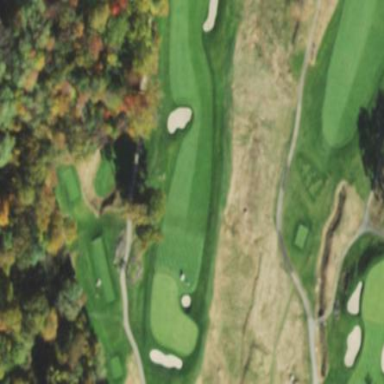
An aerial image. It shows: Golf rough area.